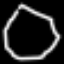
Label: octagon